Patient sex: M
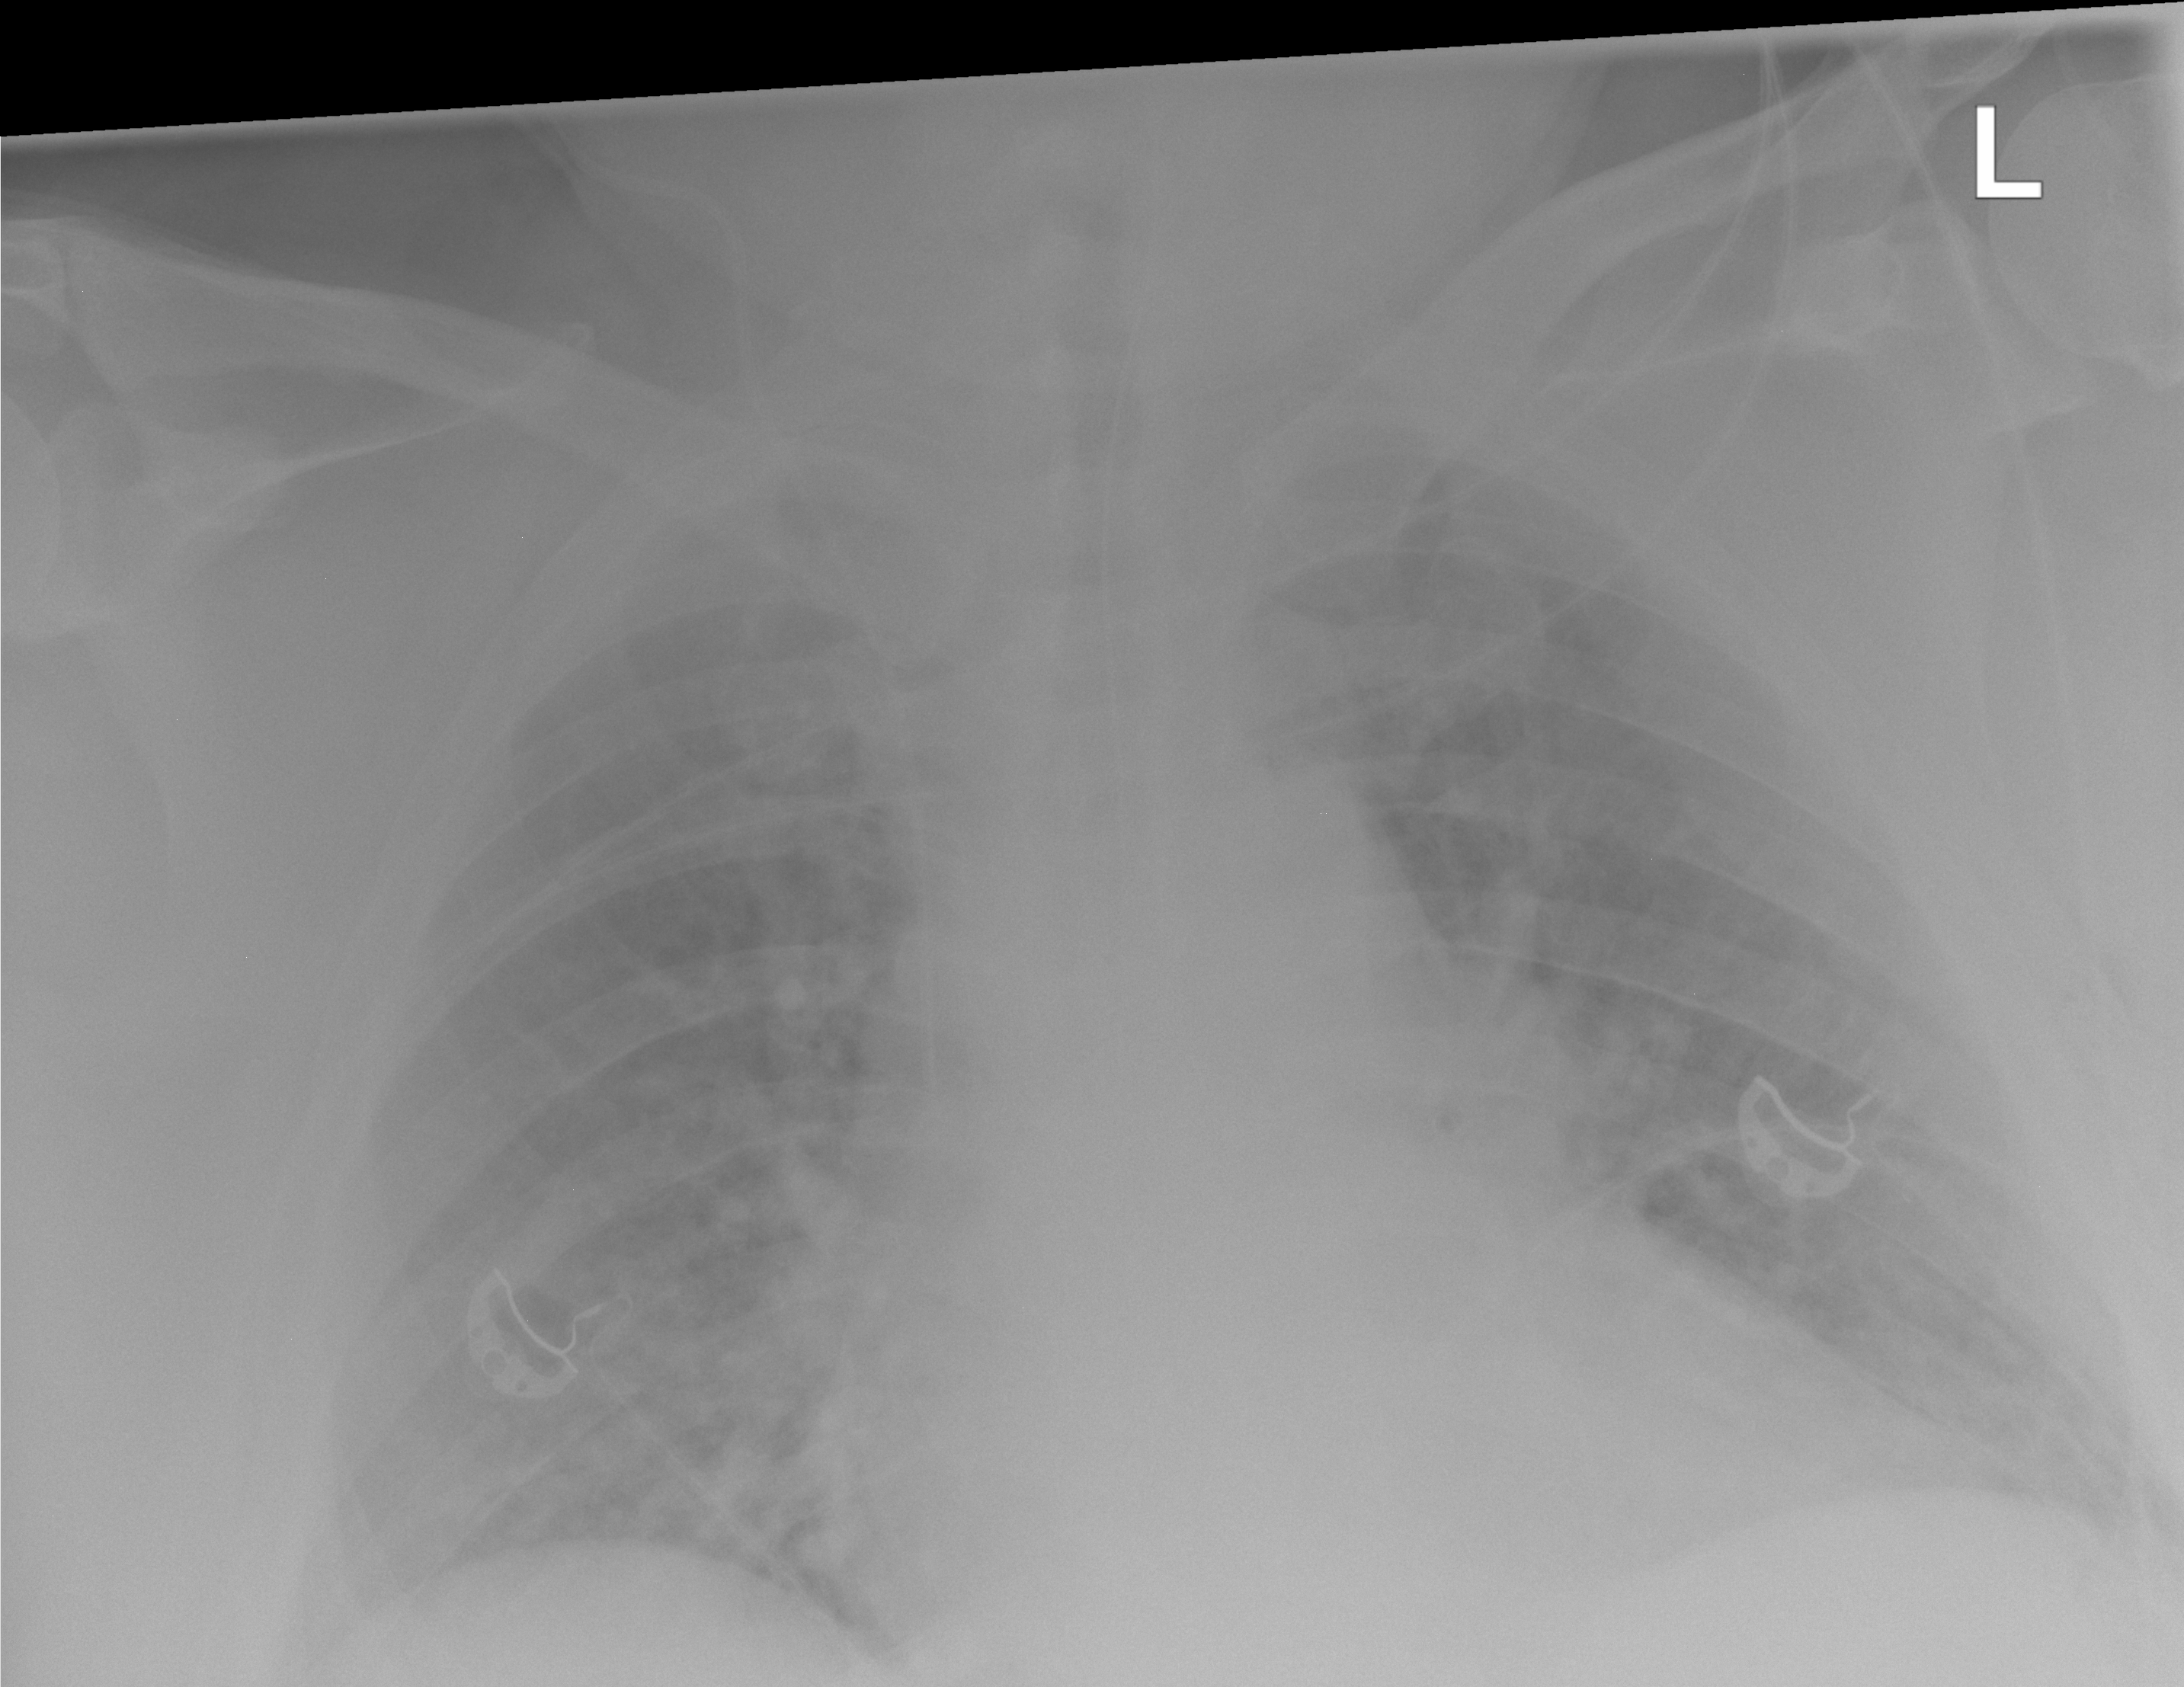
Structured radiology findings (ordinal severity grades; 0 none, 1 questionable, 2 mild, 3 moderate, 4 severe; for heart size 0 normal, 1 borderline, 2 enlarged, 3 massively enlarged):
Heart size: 0
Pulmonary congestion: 2
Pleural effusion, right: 0
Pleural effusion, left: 0
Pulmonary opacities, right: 2
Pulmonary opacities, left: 2
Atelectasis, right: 0
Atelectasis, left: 0